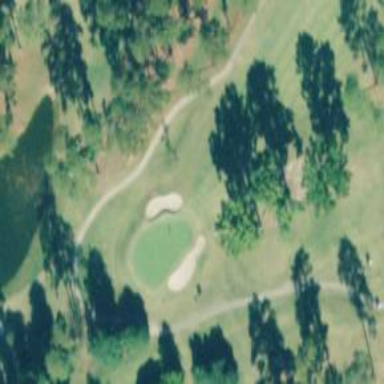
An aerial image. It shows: Golf hole.